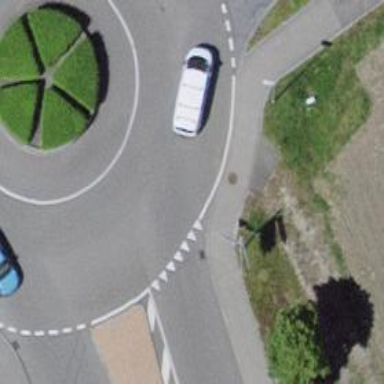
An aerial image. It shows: Secondary road made of asphalt leading to roundabout.